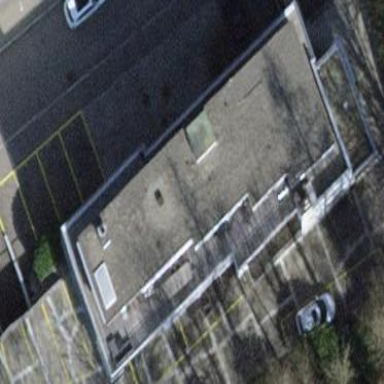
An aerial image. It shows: Building with flat roof.